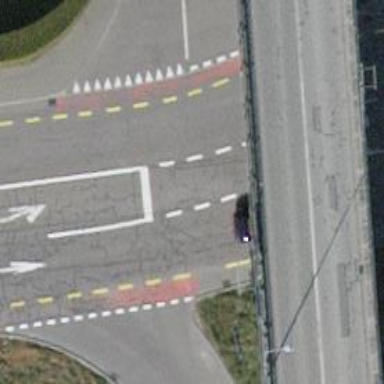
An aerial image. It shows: Primary highway with asphalt surface. There is cycle lane on the left side and sidewalk.